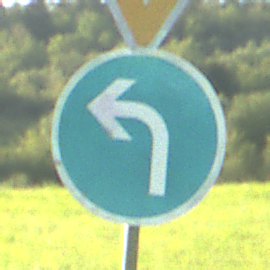
Verkehrszeichen: VorgeschriebeneFahrtrichtungLinks
Zusatzzeichen oben: VorfahrtGewaehren
Umgebung: Outdoor, Nature
Tageszeit: MorningAfternoon
Wetter: PartlyCloudy
Licht: Natural
Jahreszeit: NotSpecified
Kontrast: HighContrast